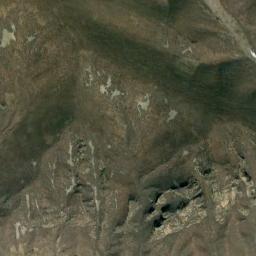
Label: mountain